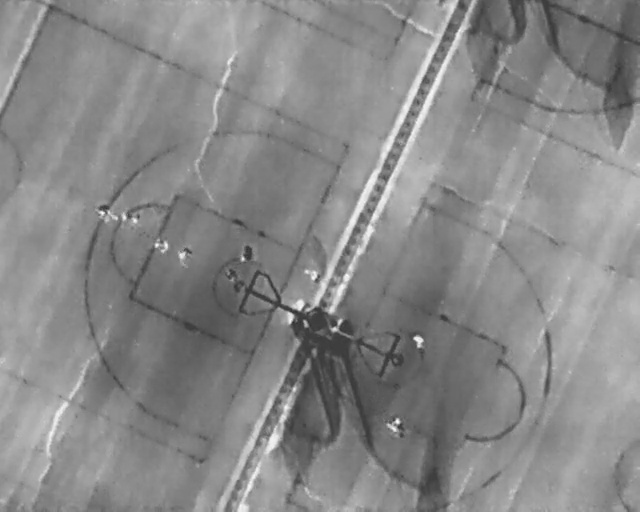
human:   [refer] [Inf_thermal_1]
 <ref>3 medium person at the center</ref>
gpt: <box>[[63, 65, 66, 68, 2], [48, 51, 49, 55, 28], [36, 48, 40, 51, 2]]</box>

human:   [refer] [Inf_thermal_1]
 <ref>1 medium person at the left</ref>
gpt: <box>[[23, 46, 26, 49, 2]]</box>

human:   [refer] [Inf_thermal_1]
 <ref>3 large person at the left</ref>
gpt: <box>[[27, 48, 30, 51, 2], [14, 39, 17, 43, 2], [19, 40, 21, 44, 2]]</box>